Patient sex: F
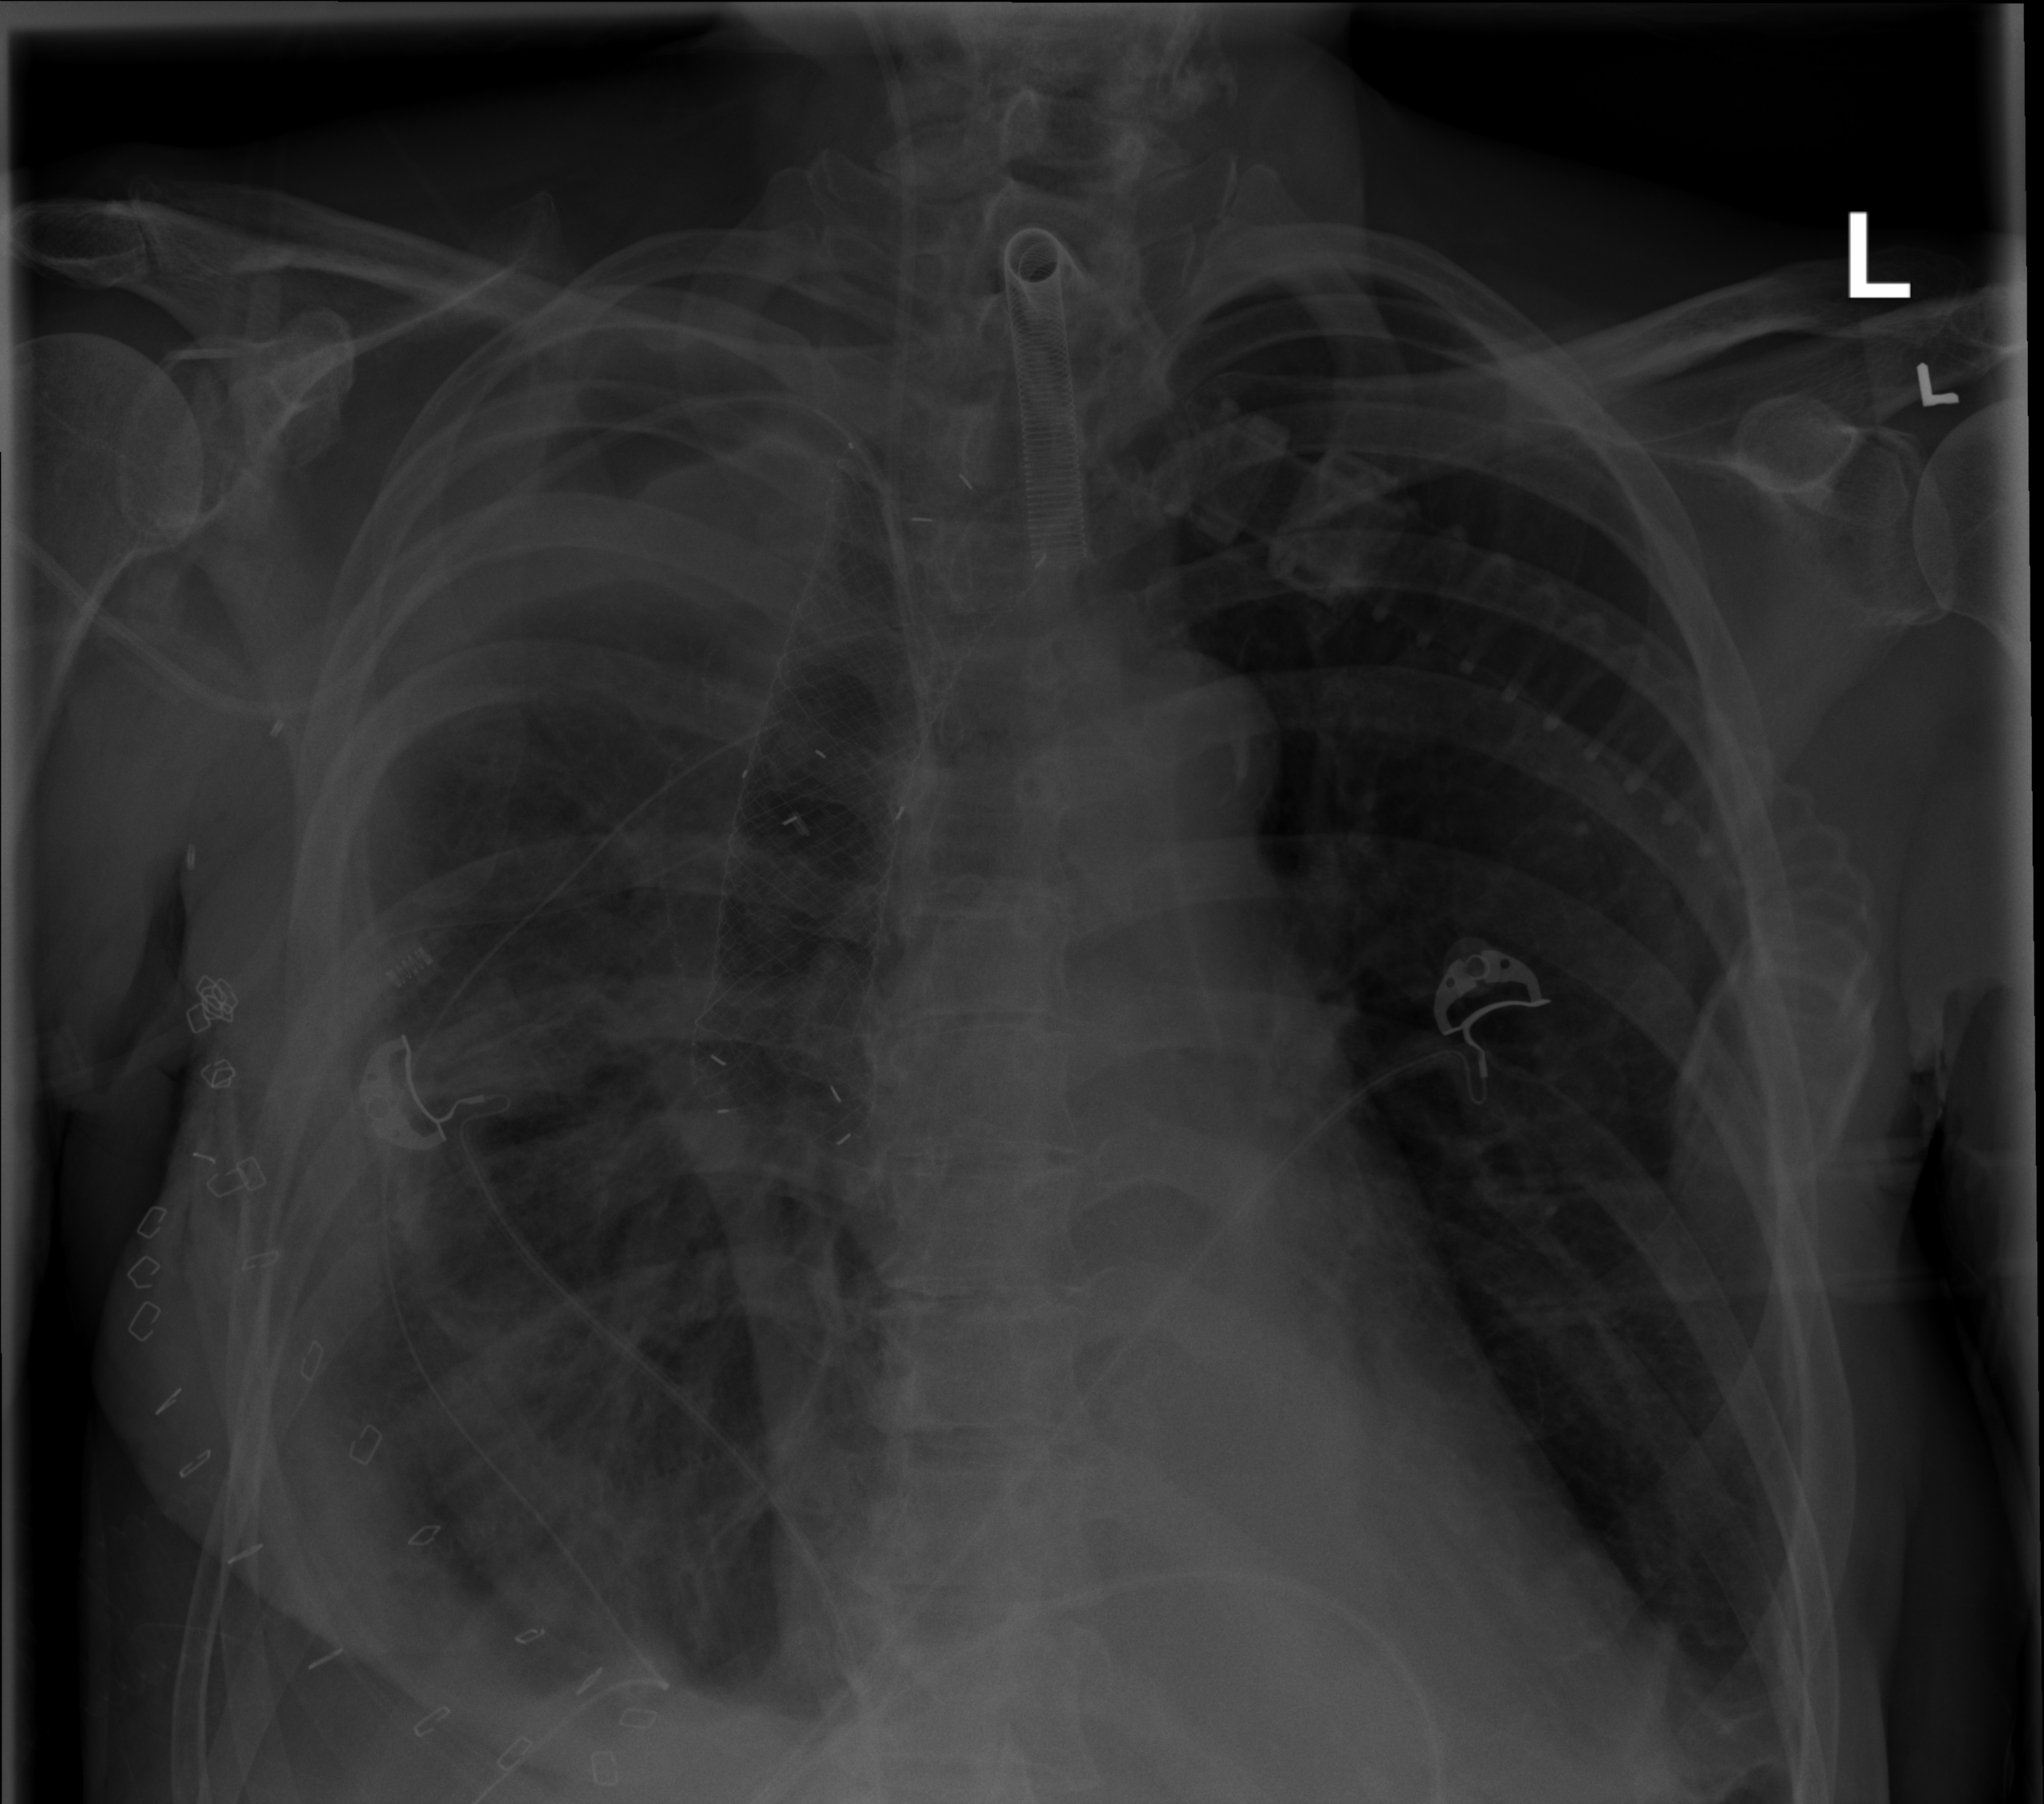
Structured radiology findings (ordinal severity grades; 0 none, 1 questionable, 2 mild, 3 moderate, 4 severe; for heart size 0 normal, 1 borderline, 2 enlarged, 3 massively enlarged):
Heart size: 0
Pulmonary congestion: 0
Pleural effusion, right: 3
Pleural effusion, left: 0
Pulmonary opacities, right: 3
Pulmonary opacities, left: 0
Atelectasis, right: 3
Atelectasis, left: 0